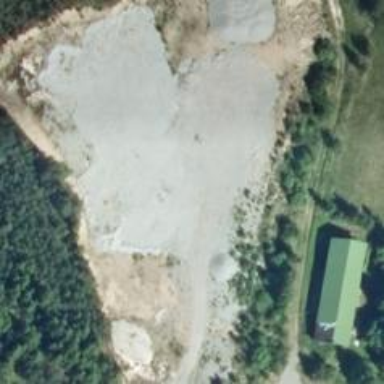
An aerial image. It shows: Quarry area.